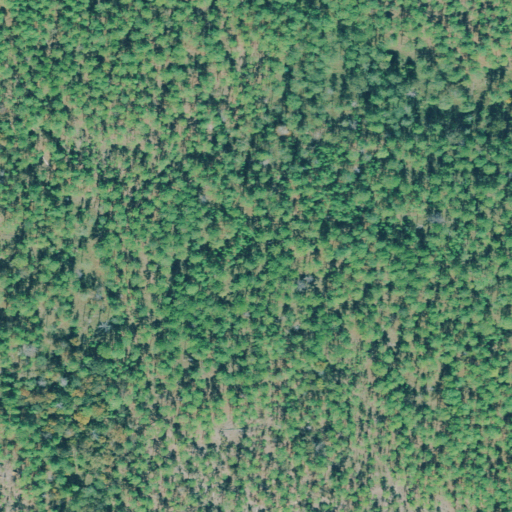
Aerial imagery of mountain in Georgia named Conrad Hill containing evergreen forest, mixed forest, deciduous forest, and grassland